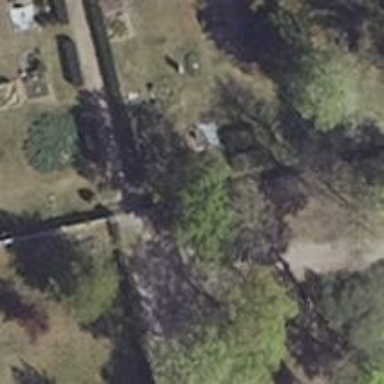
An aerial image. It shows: Road leading to cemetery.